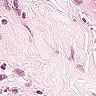
Metastatic tissue present: no